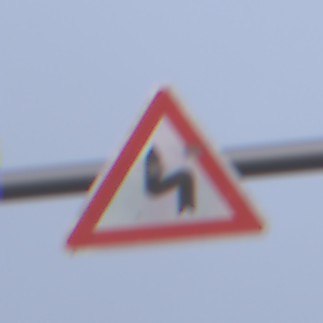
Verkehrszeichen: DoppelkurveZunaechstLinks
Umgebung: Outdoor, Nature
Tageszeit: SunriseSunset
Wetter: Overcast
Licht: Natural
Jahreszeit: NotSpecified
Kontrast: LowContrast